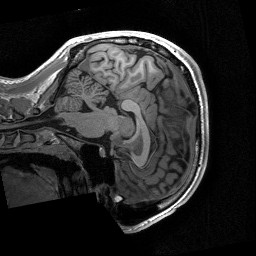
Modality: T1w
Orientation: sagittal
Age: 22
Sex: male
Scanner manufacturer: siemens
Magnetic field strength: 3 T
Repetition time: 2.53 s
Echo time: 0.00219 s